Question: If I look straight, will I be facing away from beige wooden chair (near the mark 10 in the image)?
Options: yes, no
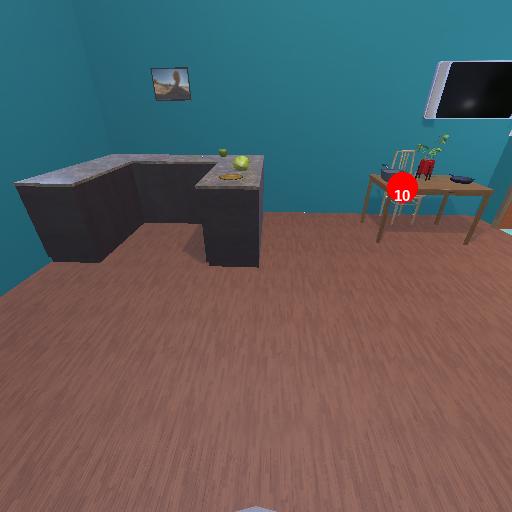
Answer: yes